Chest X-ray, PA view. Patient: 58 years old, sex M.
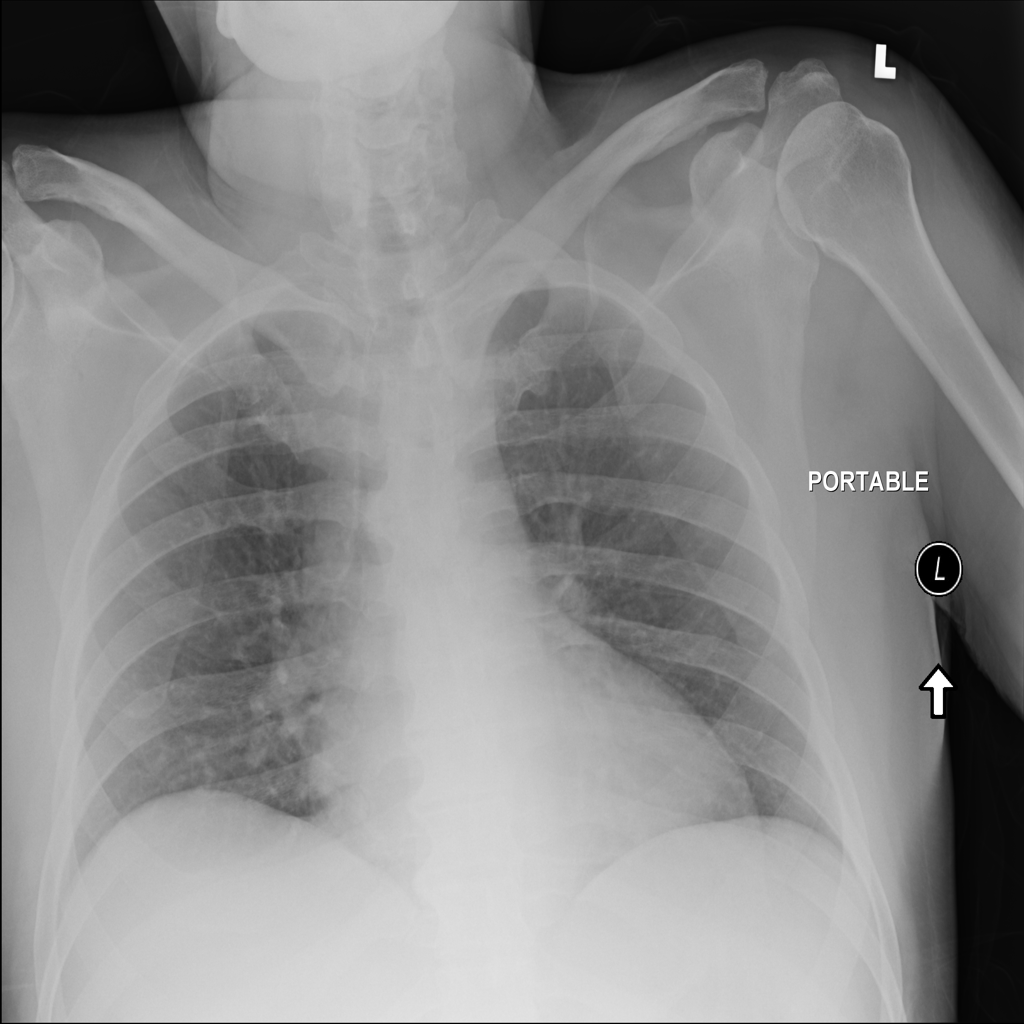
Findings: No Finding